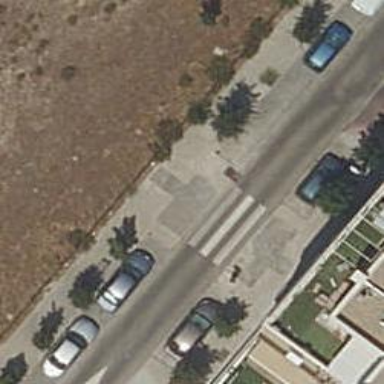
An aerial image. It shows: Zebra crossing on the road.